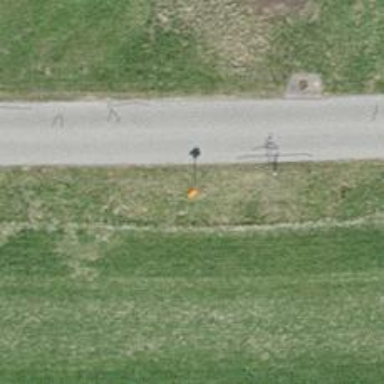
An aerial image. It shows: Orange pipeline marker.